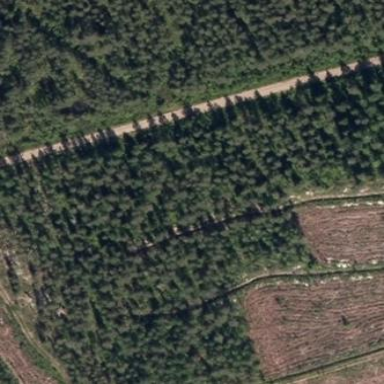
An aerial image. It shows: Forest dominated by needle-leaved trees.